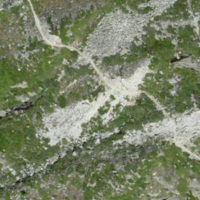
EUNIS habitat code: 26
Species observed at this site:
Silene acaulis